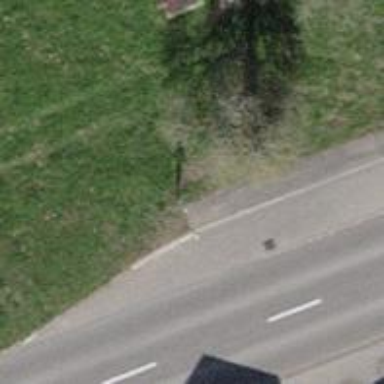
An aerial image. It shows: Bus stop with platform for public transport.